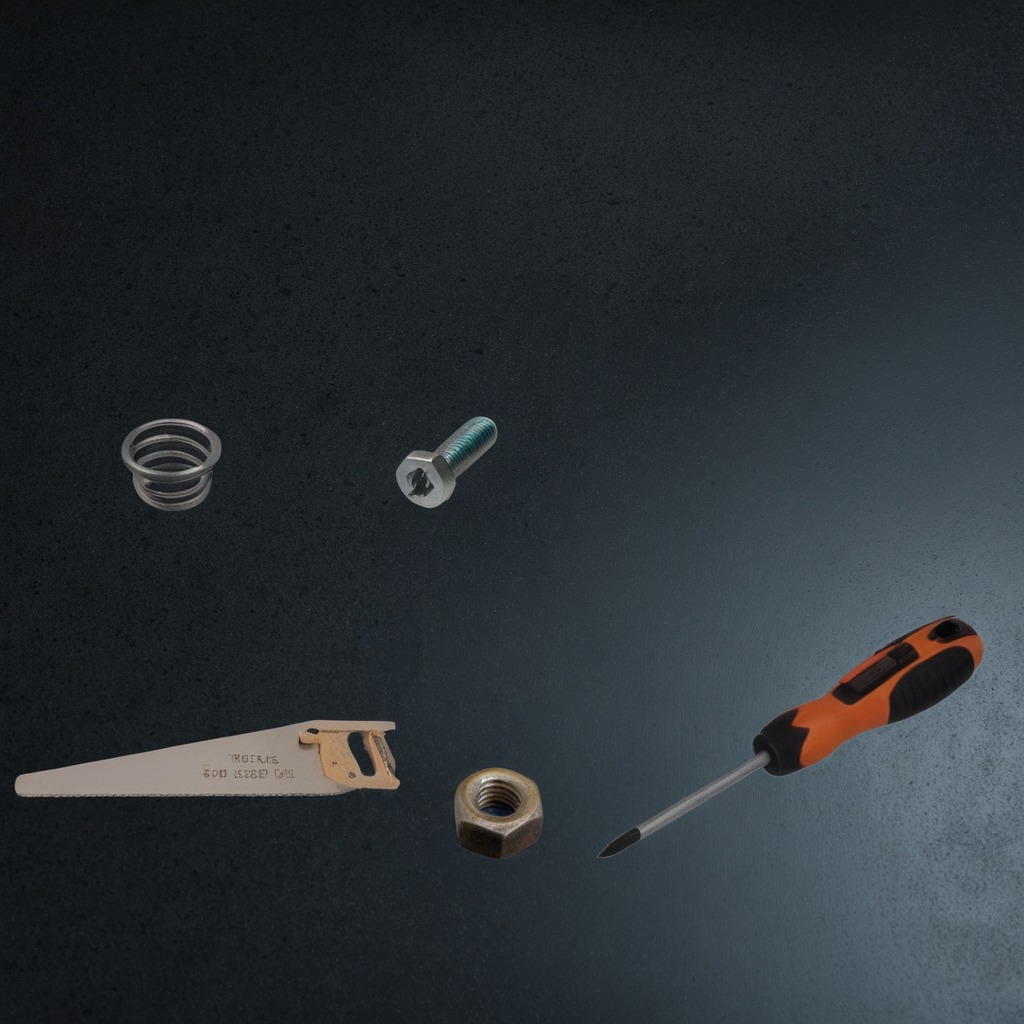
A metal machine screw, a coiled metal spring, a handheld metal saw, a screwdriver, and a metal nut are lying on a clean granite table inside a workshop at night dim ambient light soft shadows worn but